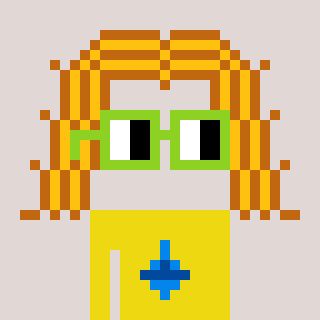
a pixel art character with square light green glasses, a hair-shaped head and a yellow-colored body on a warm background